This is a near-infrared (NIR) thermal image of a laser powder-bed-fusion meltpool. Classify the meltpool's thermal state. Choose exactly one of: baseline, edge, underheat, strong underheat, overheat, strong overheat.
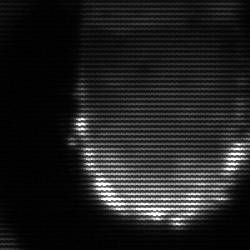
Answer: baseline